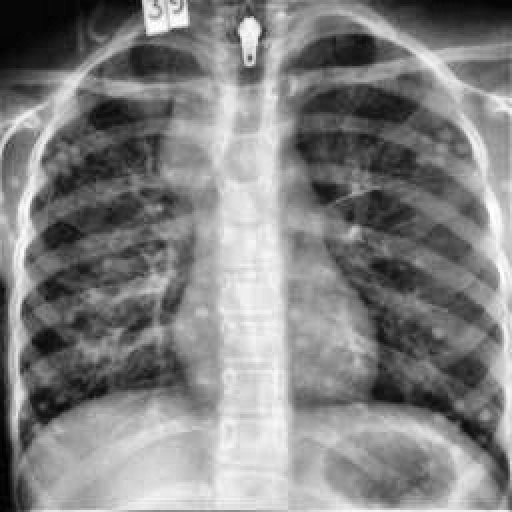
Finding: TUBERCULOSIS